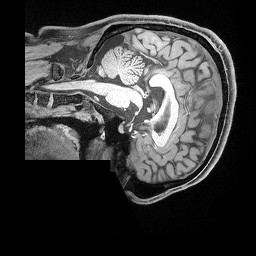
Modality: T1w
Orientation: sagittal
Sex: male
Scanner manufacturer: siemens
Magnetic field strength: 3 T
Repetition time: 2.53 s
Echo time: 0.00169 s